Question: Issues of robustness, stability and aside, has anyone ever filled in a windows credential prompt via code (so that's one that looks like this:)

Is it possible to interact with these dialog boxes through Win32 APIs, or using SendKeys/send mouse / UI Automation? Any ideas / tips anyone has would be greatly appreciated!
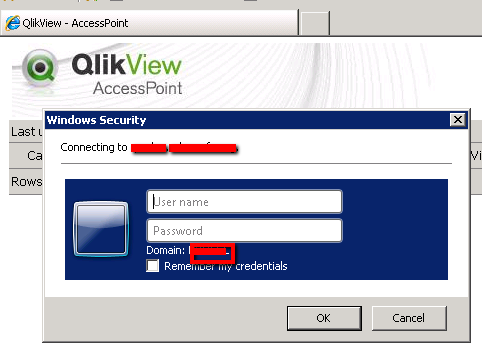
Answer: I ended up using the <URL>, which allowed me to grab a reference to the credential prompt and then fill it out and complete it that way.
Code snippet:
'''
AutomationElement desktop = AutomationElement.RootElement;
//get all windows on the desktop
AutomationElementCollection windows = desktop.FindAll(TreeScope.Descendants, new PropertyCondition(AutomationElement.ControlTypeProperty, ControlType.Window));
foreach (AutomationElement window in windows)
{
if (window.Current.ClassName.Equals("#32770")) //security dialog
{
// access the appropriate AutomationElements to enter credentials here
}
}
'''
To interact with an element, you grab the appropriate Pattern object and call its methods (eg Textboxes have a ValuePattern which has a .SetValue() method.
I also used UISpy to find all the values for things like ClassNames, AutomationIds, etc to help find the correct item through .FindAll() and PropertyConditions objects.